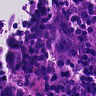
Metastatic tissue present: no